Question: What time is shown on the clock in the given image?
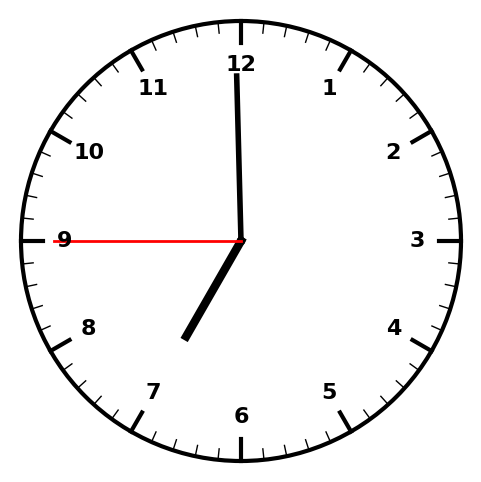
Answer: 06:59:45